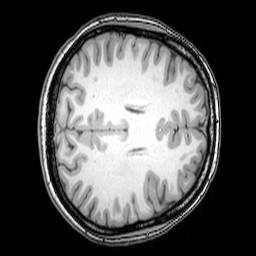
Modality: T1w
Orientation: axial
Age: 23
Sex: female
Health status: healthy
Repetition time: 0.081 s
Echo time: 0.037 s